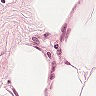
Metastatic tissue present: no